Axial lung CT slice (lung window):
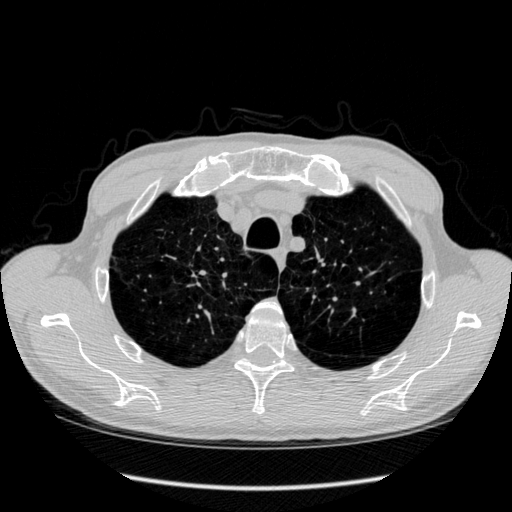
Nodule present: no